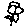
Label: flower